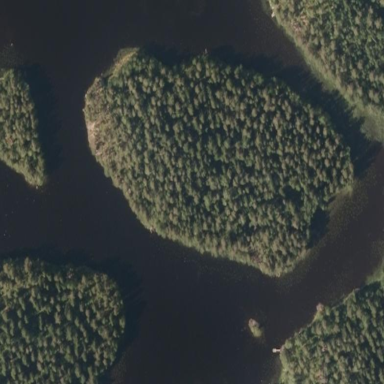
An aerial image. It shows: Image showing island.